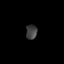
Tissue: lung
Cell type: Epithelial cells
Senescence score: 0.1428
Nuclear area (px): 159
Mean DAPI intensity: 63.887